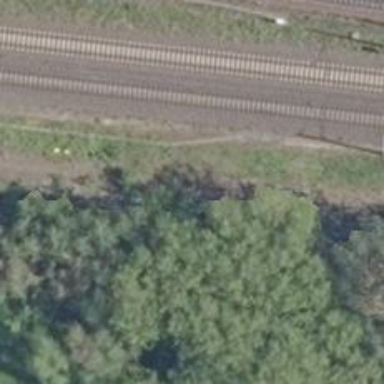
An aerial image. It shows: Railway switch.